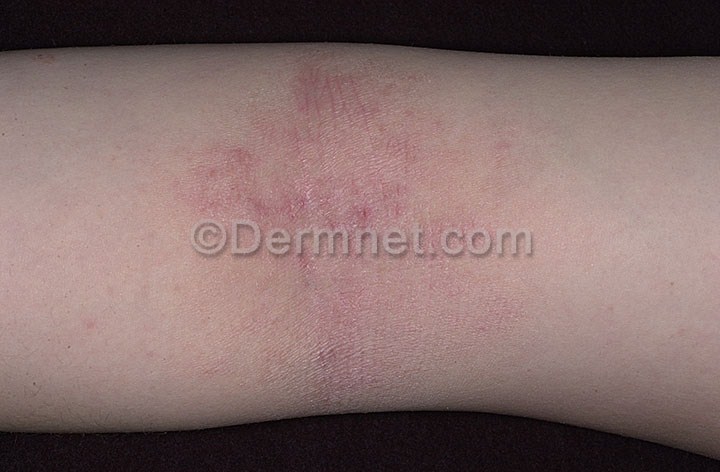
Disease: Atopic Dermatitis Photos